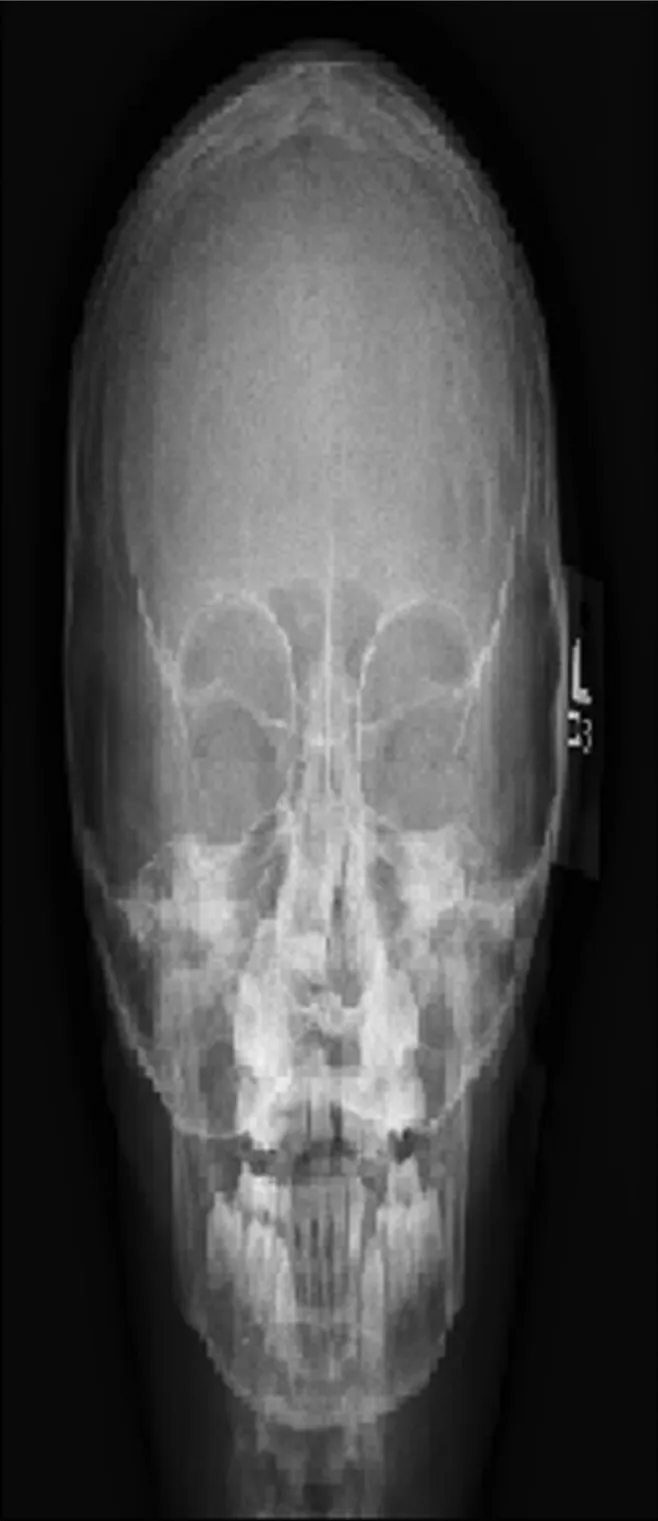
Plain x-ray (AP view) of the skull revealing radiopaque mass filling the right nasal cavity.
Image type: radiology (x_ray)